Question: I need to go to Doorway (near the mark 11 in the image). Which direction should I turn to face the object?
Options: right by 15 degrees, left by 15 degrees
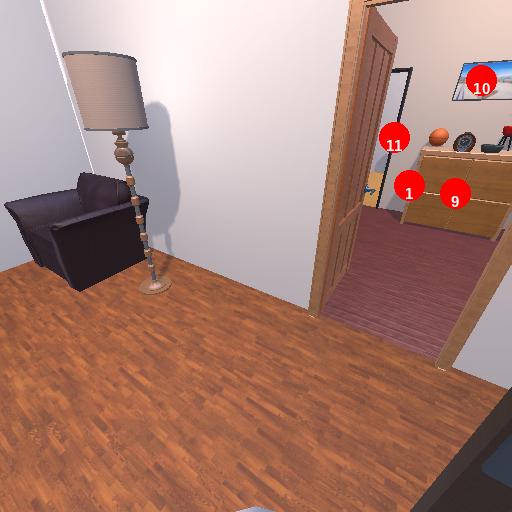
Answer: right by 15 degrees